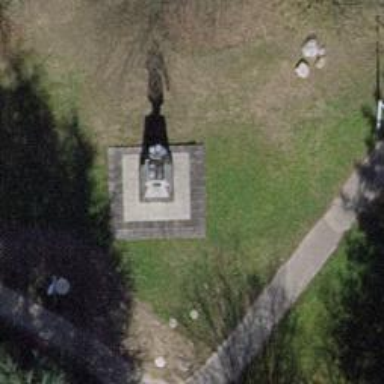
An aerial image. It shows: Statue is seen in the image.